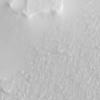
Label: not_dusty